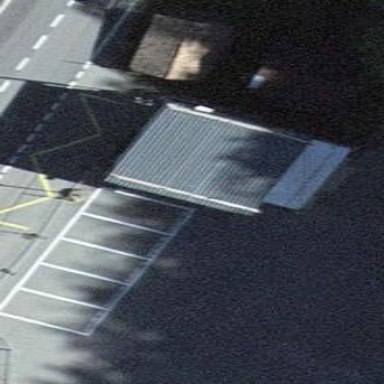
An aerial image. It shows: View of roof of building.